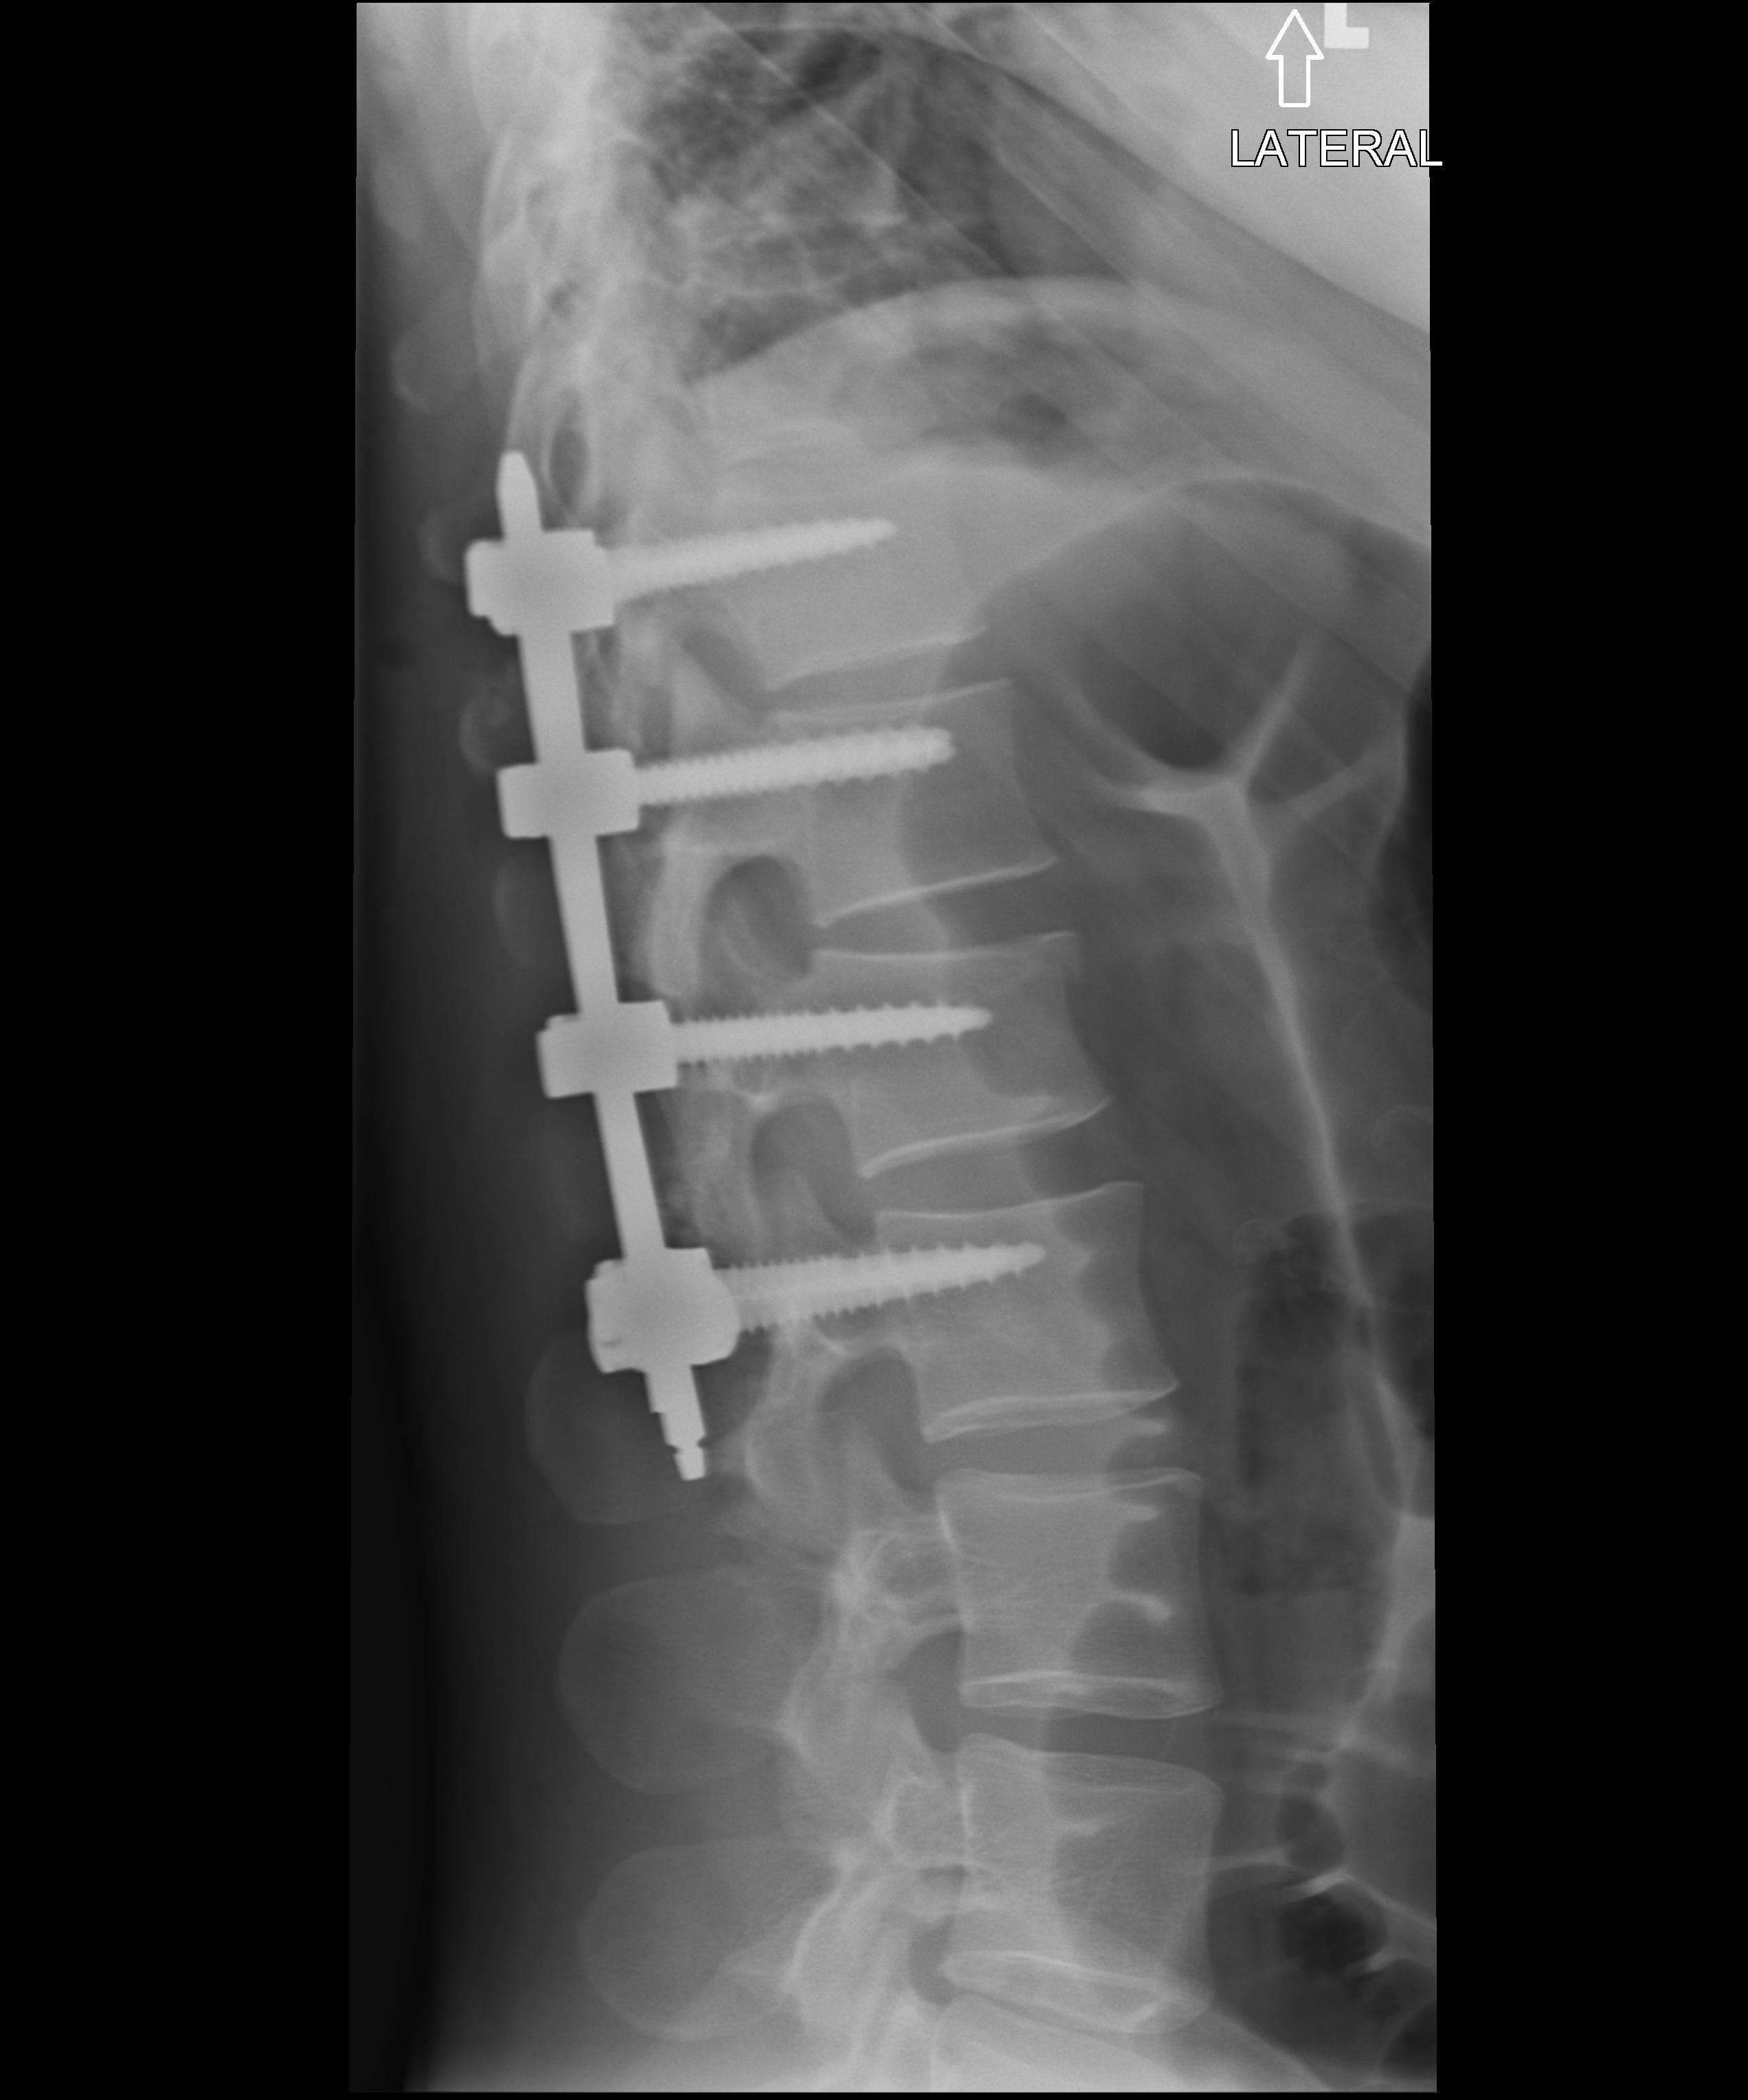
View: LATERAL
Implant manufacturer: medtronic solera